Question: Do not judge strictly, but I can not figure it out in any way
My table:
'''
CREATE table courses (id INT PRIMARY KEY AUTO_INCREMENT,
-> faculty VARCHAR(55) NULL,
-> number INT(10) NULL,
-> diff VARCHAR(10) NULL);
'''
'''
mysql> select * from courses;
'''

Target. Inject values ('ez', 'mid', 'hard') into diff column.
For exampl, im trying this:
'''
mysql> INSERT courses (diff) VALUES ('ez');
'''
OR
'''
mysql> UPDATE courses SET faculty = 'chem', number = 2, diff = 'mid';
'''
Add rows with empty id(values NULL).
PLZ help me!
I want to get this result
'''
+----+---------+--------+------+
| id | faculty | number | diff |
+----+---------+--------+------+
| 1 | bio | 1 | ez |
| 2 | chem | 2 | mid |
| 3 | math | 3 | hard |
| 4 | geo | 4 | mid |
| 5 | gum | 5 | ez |
+----+---------+--------+------+
'''
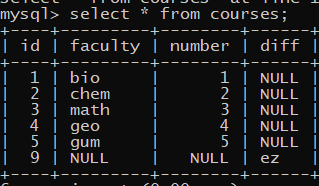
Answer: You can use a case expression in an UPDATE statements:
'''
UPDATE courses
SET diff=CASE
WHEN faculty in ('bio', 'gum') THEN 'ez'
WHEN faculty in ('chem', 'geo') THEN 'mid'
WHEN faculty = 'math' THEN 'hard'
END;
'''